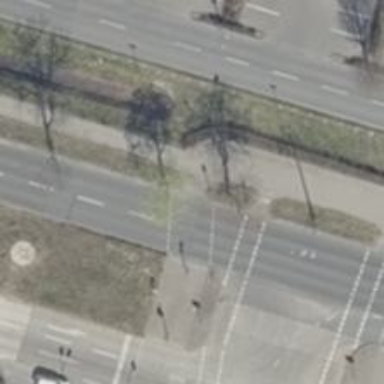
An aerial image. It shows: Asphalt footway with crossing that has traffic signals and island.